You are looking at the envelope spectrum of a bearing's vibration signal. The marked vertical lines are the theoretical fault frequencies for the outer race, inner race, rolling elements, and cage. Based on the visible evidence, which condition applies: normal, inner_race, outer_race, ball?
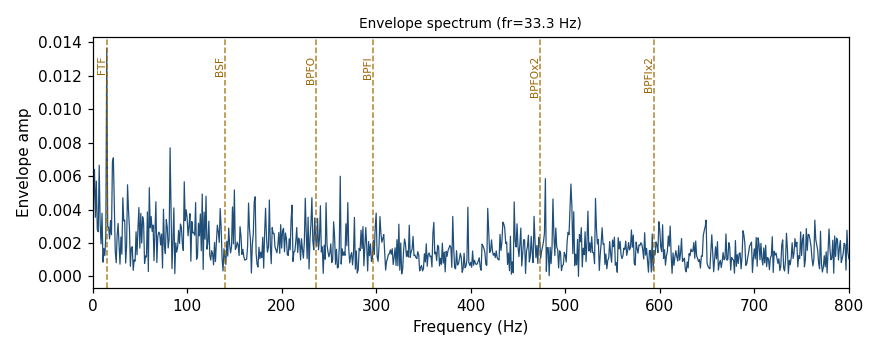
Answer: normal